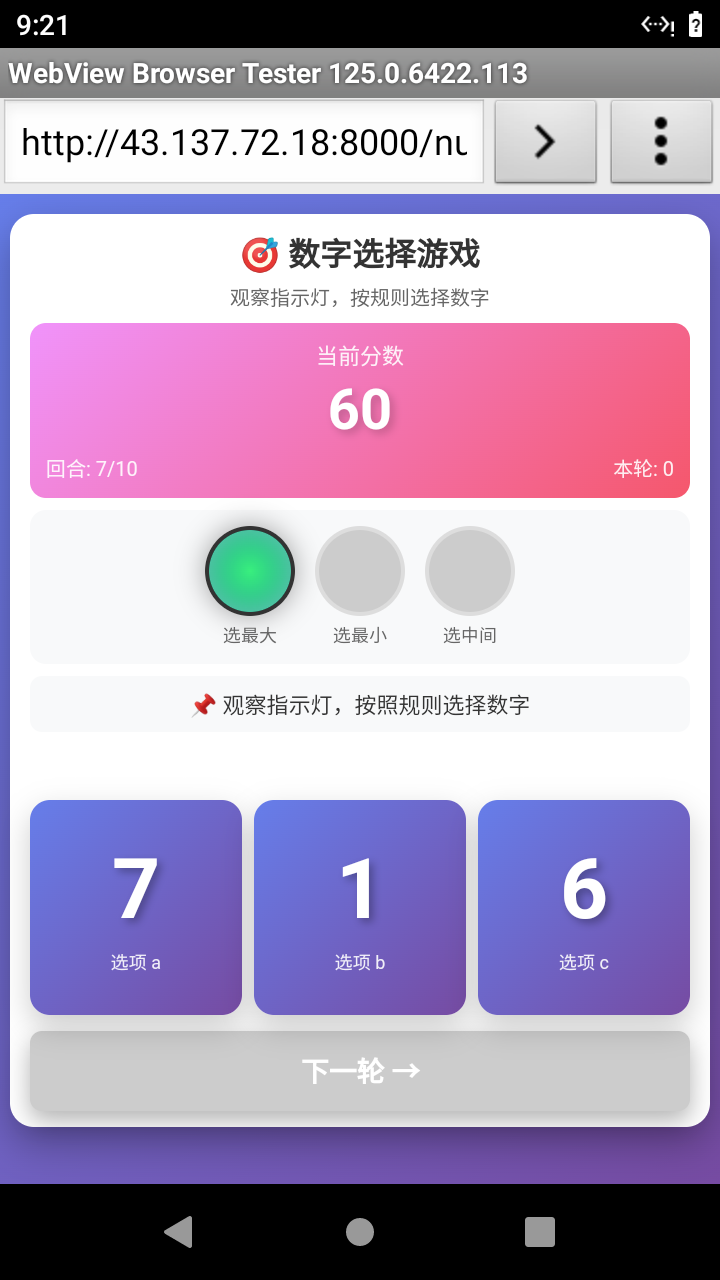

Select the correct number based on the traffic light color.
Answer: 0